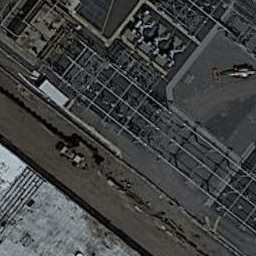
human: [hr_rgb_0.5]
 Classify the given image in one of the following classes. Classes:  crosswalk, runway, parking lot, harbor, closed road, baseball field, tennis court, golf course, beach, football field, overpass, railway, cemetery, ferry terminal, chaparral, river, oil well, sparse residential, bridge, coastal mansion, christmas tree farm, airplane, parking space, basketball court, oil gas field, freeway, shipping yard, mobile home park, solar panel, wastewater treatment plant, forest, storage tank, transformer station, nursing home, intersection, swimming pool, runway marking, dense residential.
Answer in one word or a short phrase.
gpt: transformer station